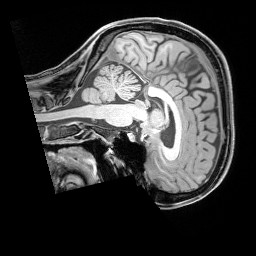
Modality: T1w
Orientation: sagittal
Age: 33
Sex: female
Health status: healthy
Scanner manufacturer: siemens
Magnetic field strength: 3 T
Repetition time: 1.65 s
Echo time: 0.00182 s